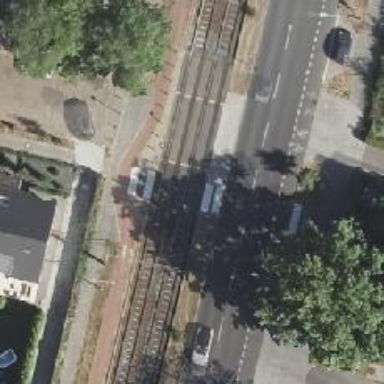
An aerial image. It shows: Uncontrolled tram railway crossing.